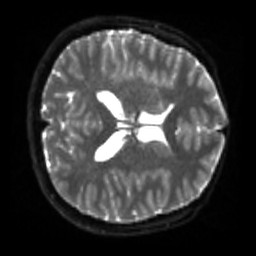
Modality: sbref
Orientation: axial
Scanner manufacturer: siemens
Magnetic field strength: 3 T
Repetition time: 4 s
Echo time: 0.0594 s